Aerial crown-view tile of a tropical tree (Barro Colorado Island, Panama), acquired 20240611:
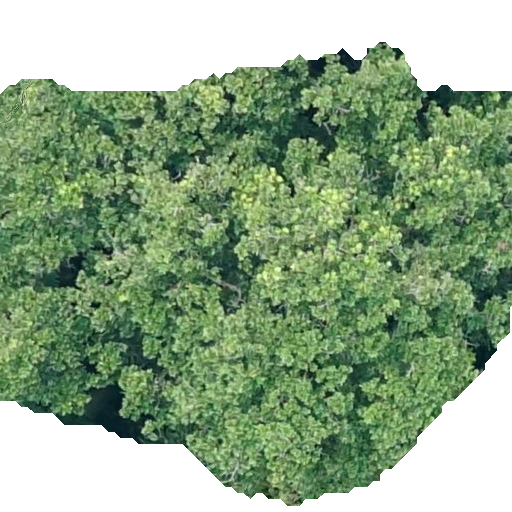
Species: Anacardium excelsum
GBIF accepted scientific name: Anacardium excelsum
Crown area: 336.025 m²